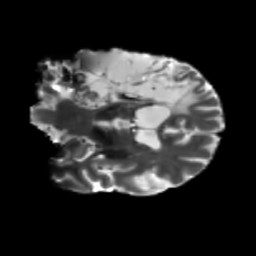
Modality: T2w
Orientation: coronal
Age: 51
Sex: male
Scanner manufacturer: siemens
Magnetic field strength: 3 T
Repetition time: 5.25 s
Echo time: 0.08 s